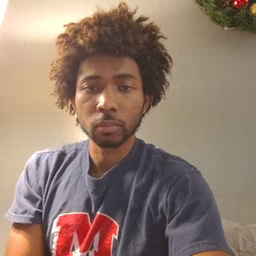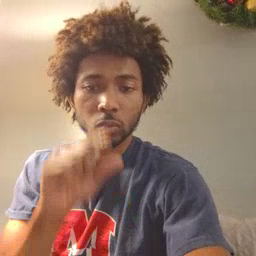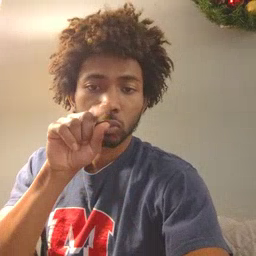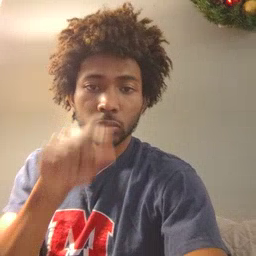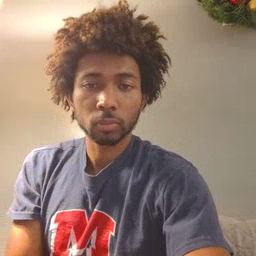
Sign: bird